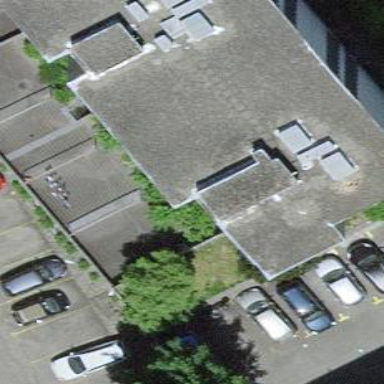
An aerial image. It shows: Residential building with flat roof.